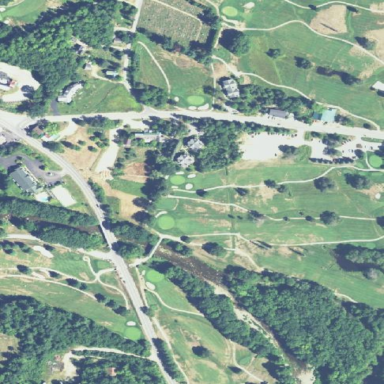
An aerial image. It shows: Golf course surrounded by greenery.